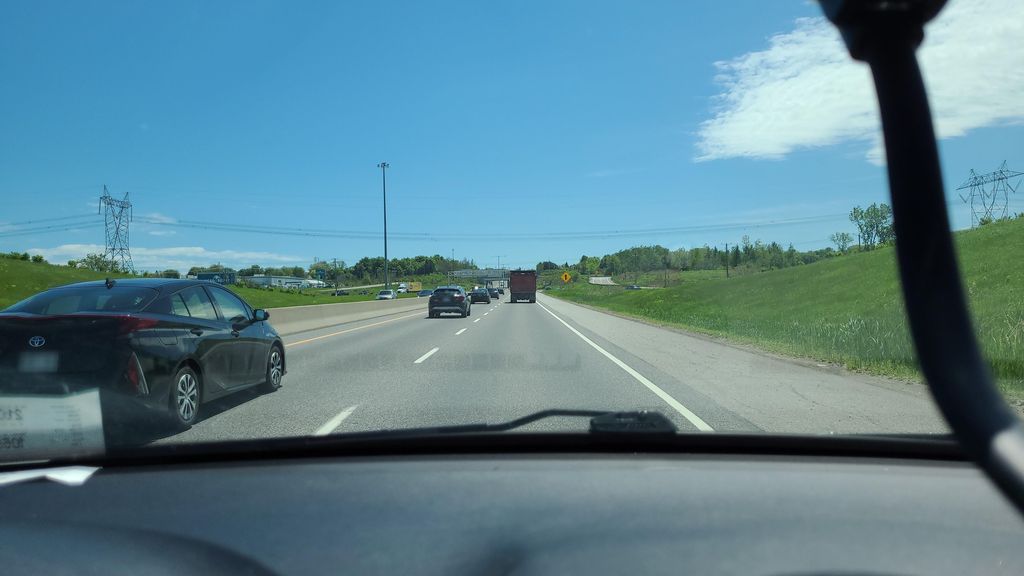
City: quebec_city